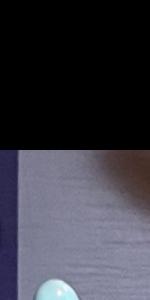
Label: Empty